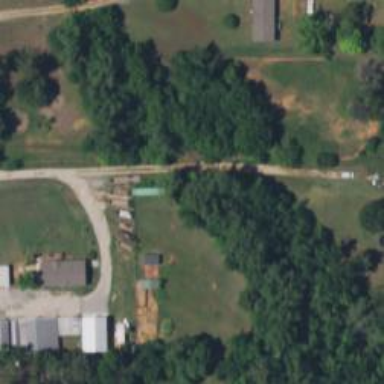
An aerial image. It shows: Driveway.